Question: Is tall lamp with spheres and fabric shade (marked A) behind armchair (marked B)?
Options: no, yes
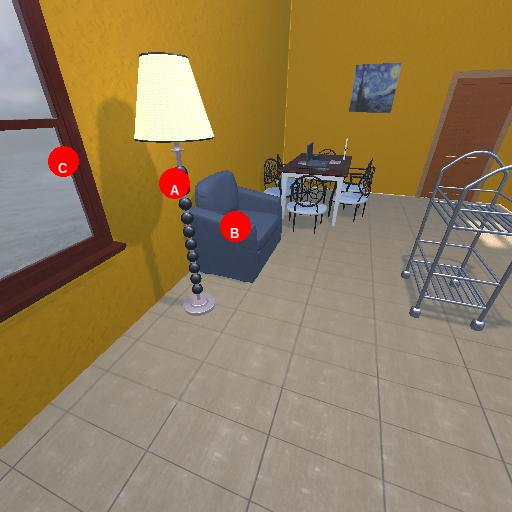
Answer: no